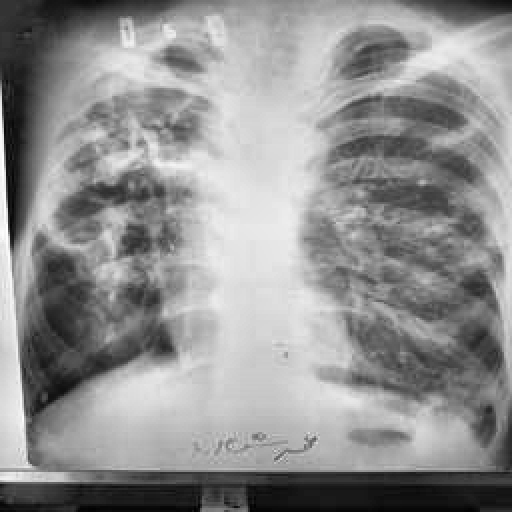
Finding: TUBERCULOSIS